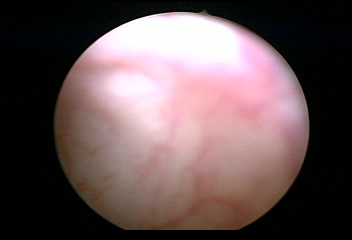
Modality: WLC
Class: Normal mucosa
Bladder cancer association: No